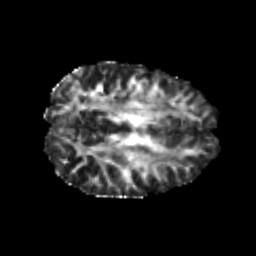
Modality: FA
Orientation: axial
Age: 24
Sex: male
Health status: healthy
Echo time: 0.074 s